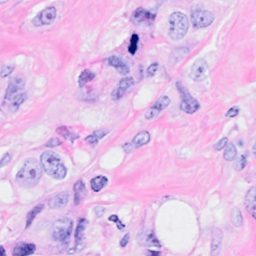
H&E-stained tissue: Breast